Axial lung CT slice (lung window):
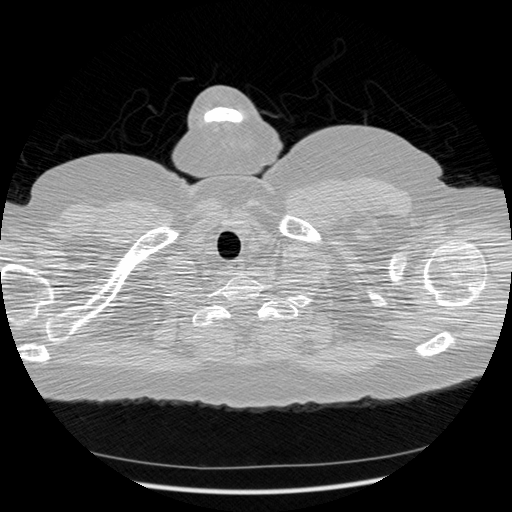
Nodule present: no